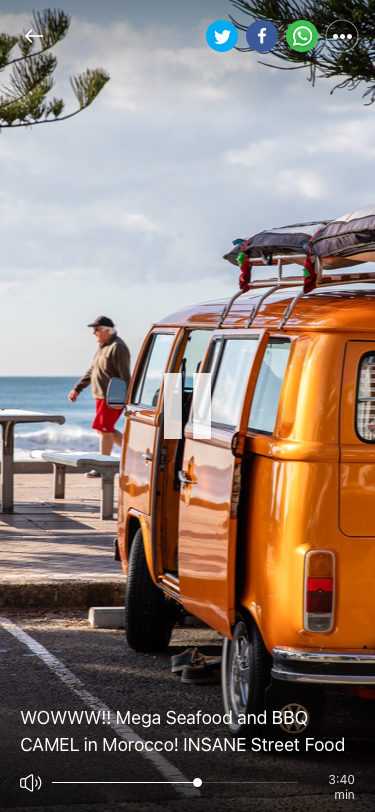
Text in this UI design:
WOWWW!! Mega Seafood and BBQ CAMEL in Morocco! INSANE Street Food
3:40 min